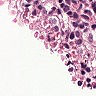
Metastatic tissue present: yes